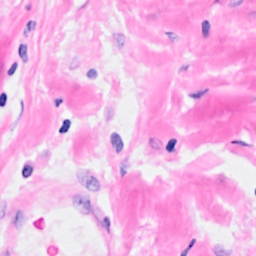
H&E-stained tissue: Breast